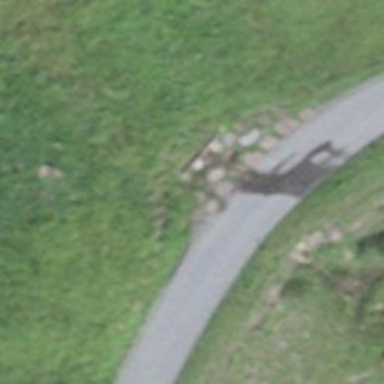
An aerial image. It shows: Unclassified road with paved surface.